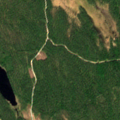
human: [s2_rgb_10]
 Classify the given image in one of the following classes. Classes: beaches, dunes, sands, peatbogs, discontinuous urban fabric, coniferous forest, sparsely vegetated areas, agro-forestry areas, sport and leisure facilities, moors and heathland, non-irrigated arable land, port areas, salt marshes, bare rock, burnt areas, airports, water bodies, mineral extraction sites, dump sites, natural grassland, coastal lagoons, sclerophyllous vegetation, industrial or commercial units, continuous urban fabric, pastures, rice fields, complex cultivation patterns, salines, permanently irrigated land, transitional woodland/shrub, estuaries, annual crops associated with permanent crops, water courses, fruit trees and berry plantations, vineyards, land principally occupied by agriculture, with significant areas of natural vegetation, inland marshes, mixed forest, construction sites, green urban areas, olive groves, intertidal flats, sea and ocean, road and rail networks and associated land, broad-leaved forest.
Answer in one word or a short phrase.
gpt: coniferous forest, mixed forest, transitional woodland/shrub